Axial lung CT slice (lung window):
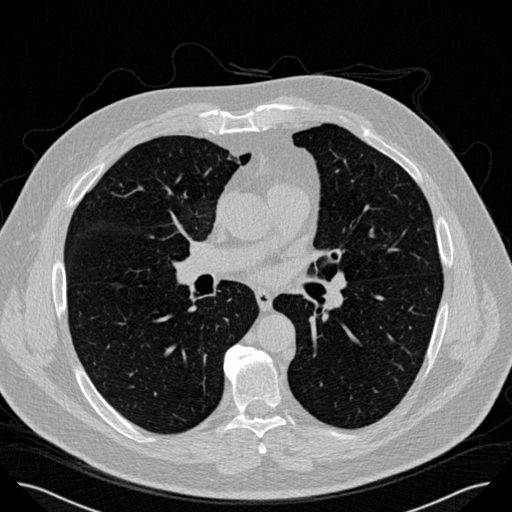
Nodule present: no